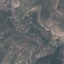
Land use / land cover class: HerbaceousVegetation